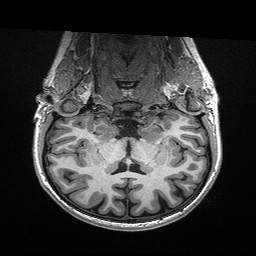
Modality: T1w
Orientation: sagittal
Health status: healthy
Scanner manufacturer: siemens
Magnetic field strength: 3 T
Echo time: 0.00298 s